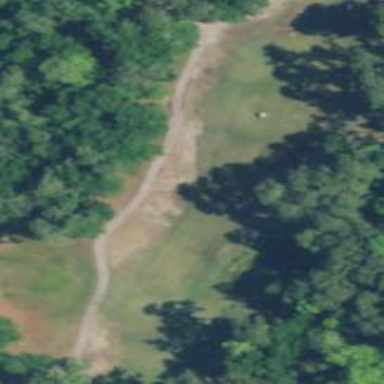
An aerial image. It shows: Grassy area serving as fairway for golf.